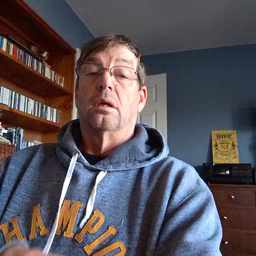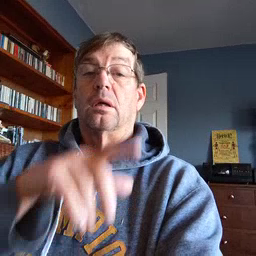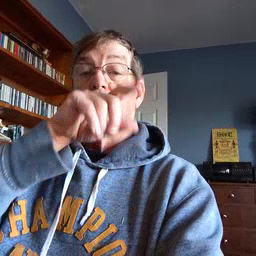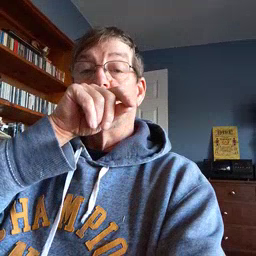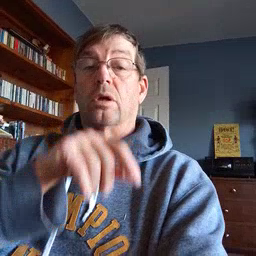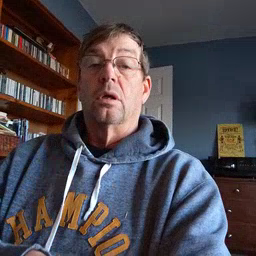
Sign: bird